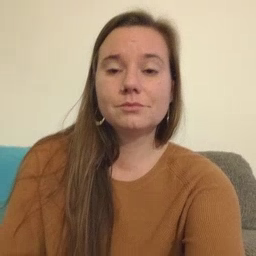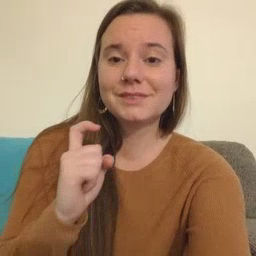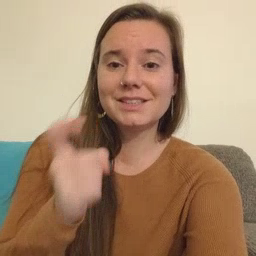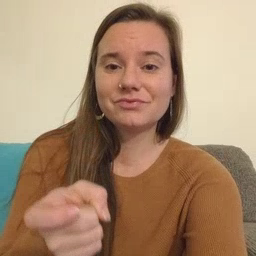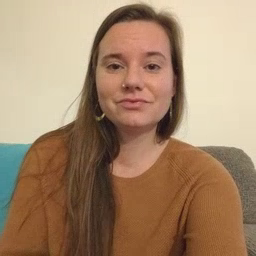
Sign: gift